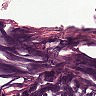
Metastatic tissue present: no